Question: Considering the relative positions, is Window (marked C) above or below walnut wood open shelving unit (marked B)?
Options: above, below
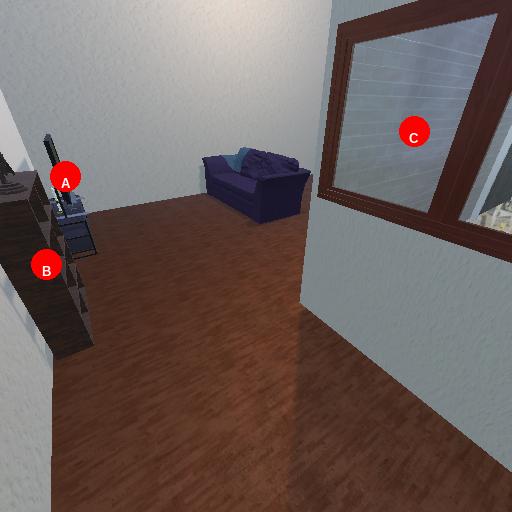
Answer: above